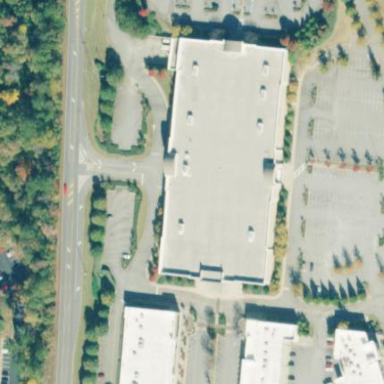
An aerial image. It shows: Department store building.